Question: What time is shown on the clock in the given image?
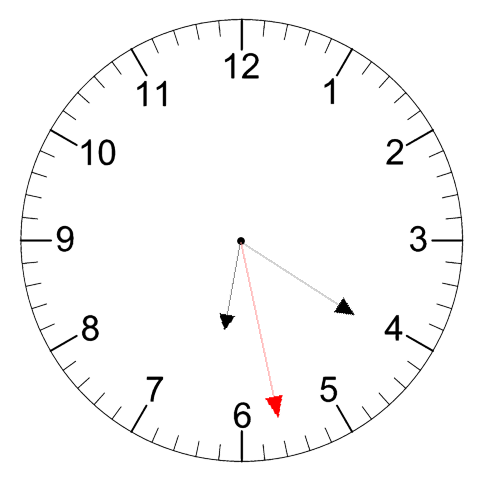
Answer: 06:20:28